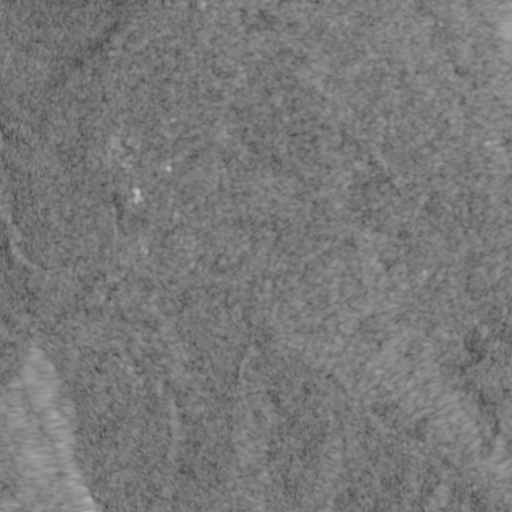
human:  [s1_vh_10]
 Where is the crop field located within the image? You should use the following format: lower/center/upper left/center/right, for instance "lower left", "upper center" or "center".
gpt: The crop field is located in the center left of the image.
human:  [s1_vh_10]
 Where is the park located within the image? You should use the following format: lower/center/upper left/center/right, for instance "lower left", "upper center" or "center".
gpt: The park is located in the center left of the image.
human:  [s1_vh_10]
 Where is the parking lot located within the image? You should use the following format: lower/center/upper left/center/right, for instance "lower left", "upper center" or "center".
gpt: The parking lot is located in the center left of the image.
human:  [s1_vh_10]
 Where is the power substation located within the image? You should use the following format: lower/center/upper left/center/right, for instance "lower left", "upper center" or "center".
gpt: The power substation is located in the upper left of the image.
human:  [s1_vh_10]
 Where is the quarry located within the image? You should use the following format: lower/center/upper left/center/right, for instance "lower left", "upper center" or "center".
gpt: The quarry is located in the upper left of the image.
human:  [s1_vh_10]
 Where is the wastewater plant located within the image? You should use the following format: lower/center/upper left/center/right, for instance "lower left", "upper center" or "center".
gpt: The wastewater plant is located in the lower left of the image.
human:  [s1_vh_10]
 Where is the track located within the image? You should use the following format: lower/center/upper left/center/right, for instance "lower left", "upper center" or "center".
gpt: There is no track in the image.

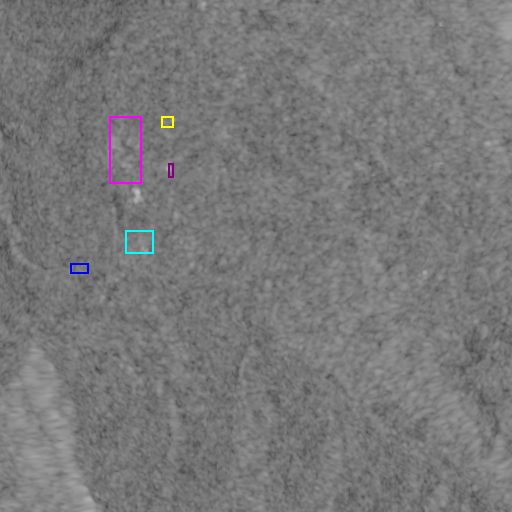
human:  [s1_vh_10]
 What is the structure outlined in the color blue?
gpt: The structure outlined in blue is a crop field.
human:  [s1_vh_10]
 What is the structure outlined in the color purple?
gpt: The structure outlined in purple is a gas station.
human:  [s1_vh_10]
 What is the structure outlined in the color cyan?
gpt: The structure outlined in cyan is a park.
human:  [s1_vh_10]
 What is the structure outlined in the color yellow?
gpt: The structure outlined in yellow is a power substation.
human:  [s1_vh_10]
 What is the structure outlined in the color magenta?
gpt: The structure outlined in magenta is a quarry.
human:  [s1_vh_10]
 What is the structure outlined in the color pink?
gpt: There is no pink outline.